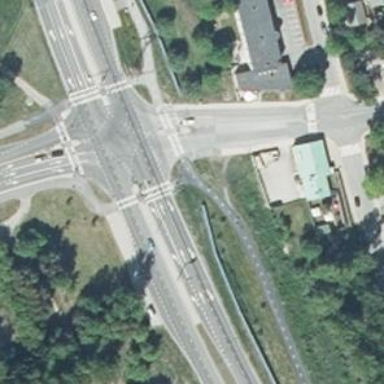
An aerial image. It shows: Cycleway with marked crossing. There is asphalt surface with crossing island.